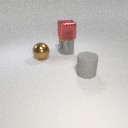
large brown metal sphere to the left of large gray rubber cylinder